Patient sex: M
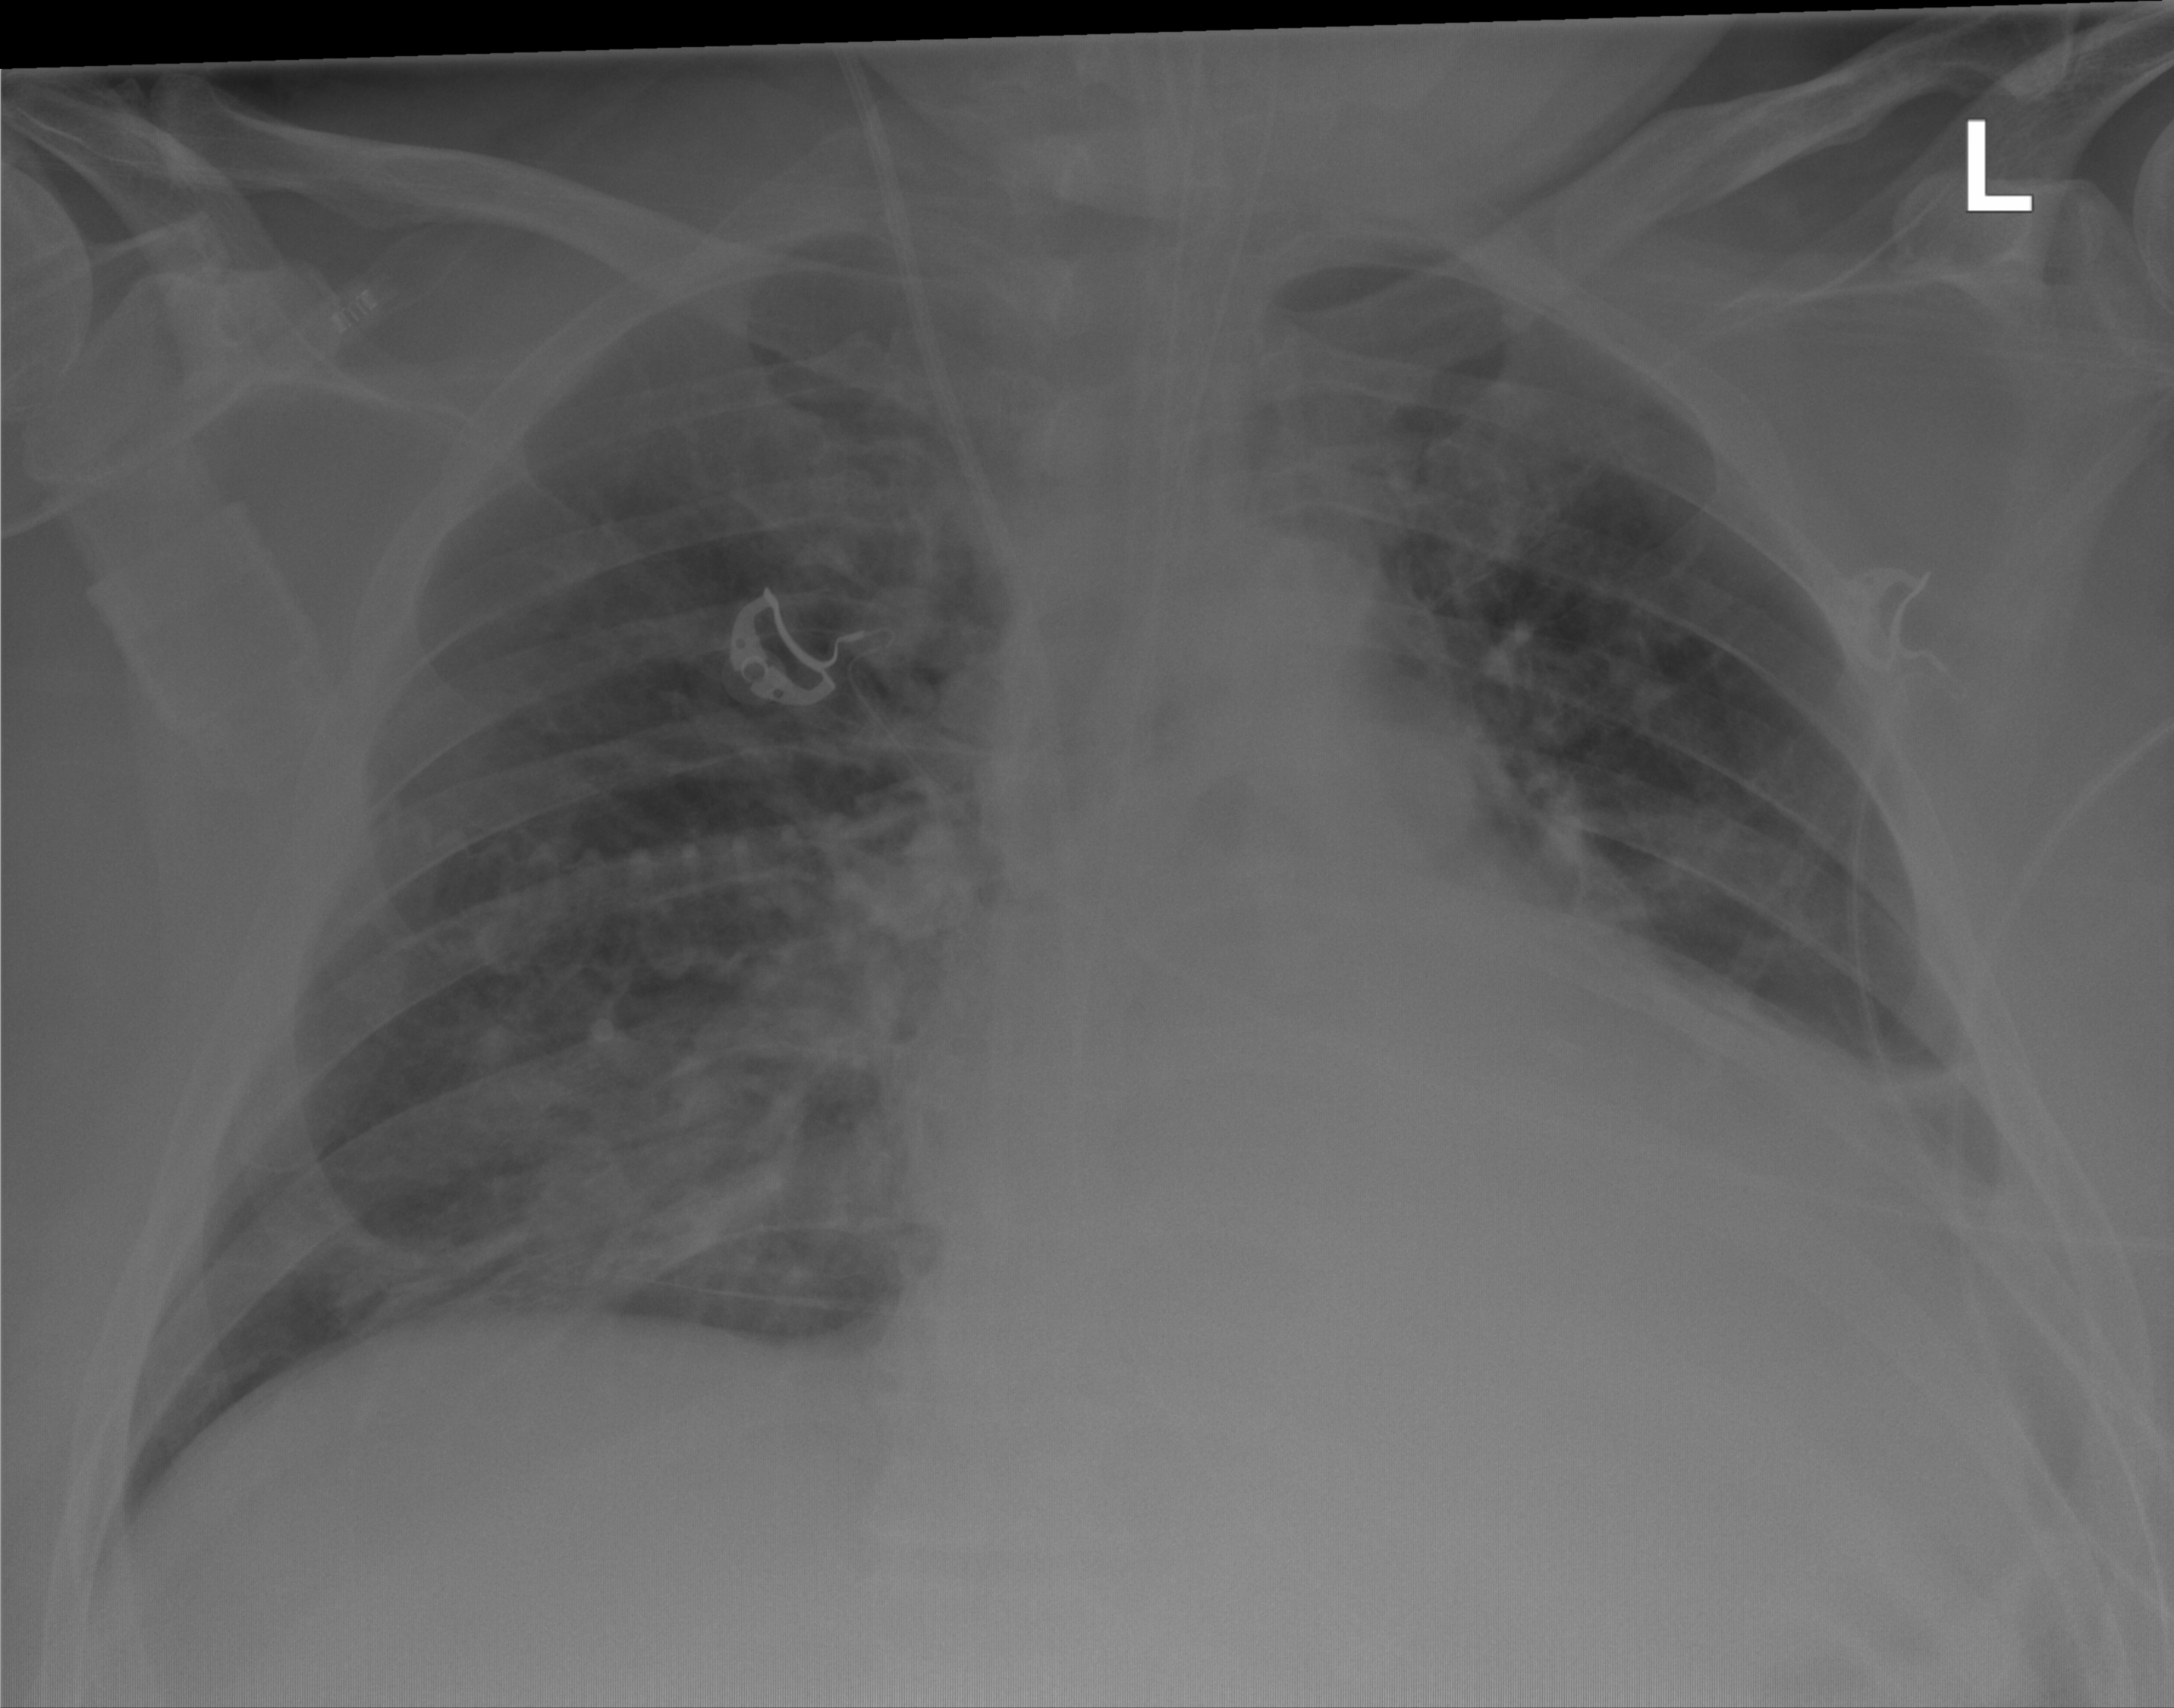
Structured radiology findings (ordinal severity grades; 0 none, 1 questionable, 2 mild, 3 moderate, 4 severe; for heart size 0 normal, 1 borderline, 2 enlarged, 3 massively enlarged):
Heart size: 2
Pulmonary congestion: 2
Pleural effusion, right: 0
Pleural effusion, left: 2
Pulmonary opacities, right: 2
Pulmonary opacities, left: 0
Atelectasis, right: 0
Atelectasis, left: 2